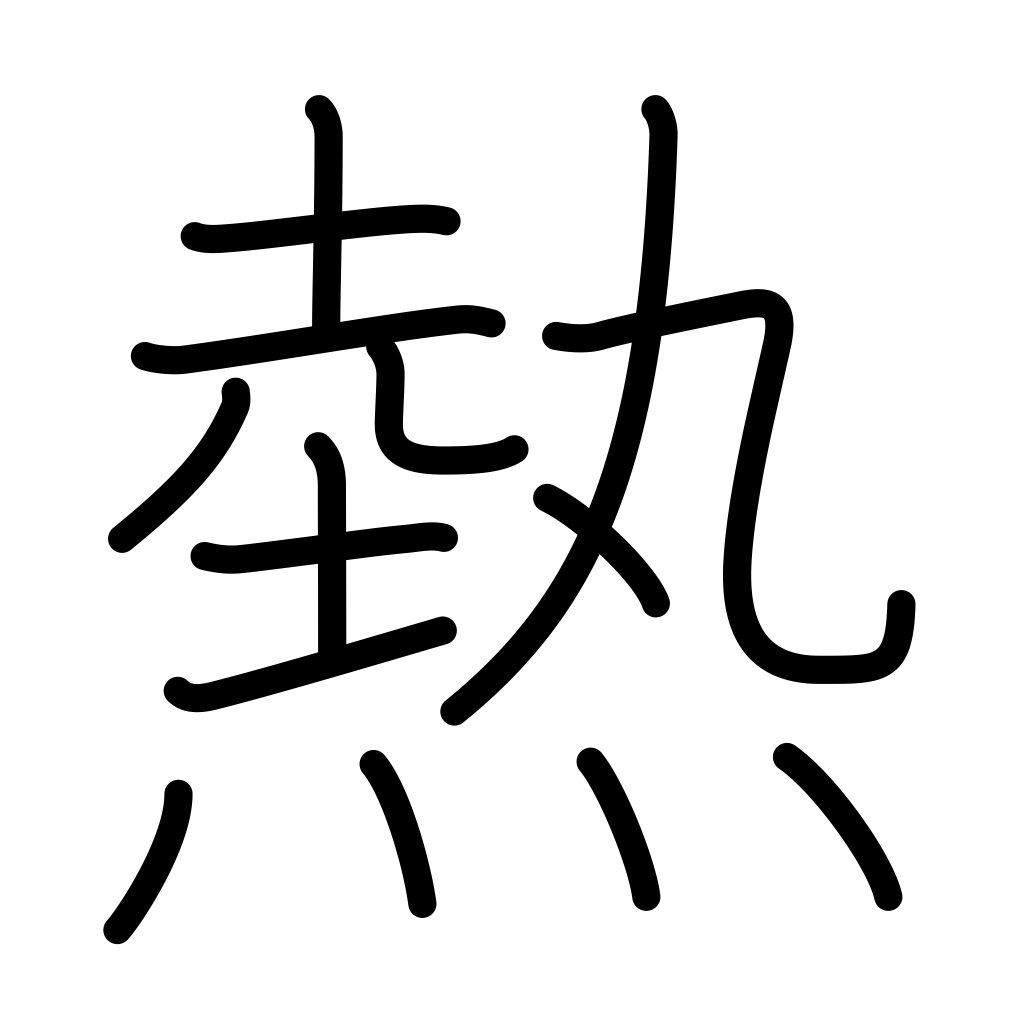
Meaning: heat, temperature, fever, mania, passion